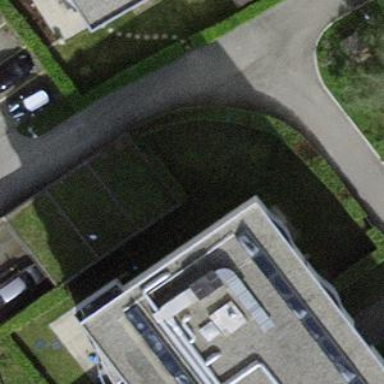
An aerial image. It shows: View of roof of building.